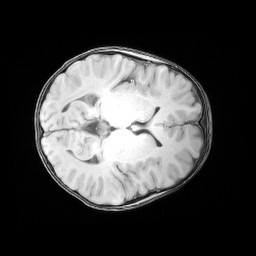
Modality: MP2RAGE
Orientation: axial
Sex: male
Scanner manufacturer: siemens
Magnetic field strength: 3 T
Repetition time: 5 s
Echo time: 0.00368 s